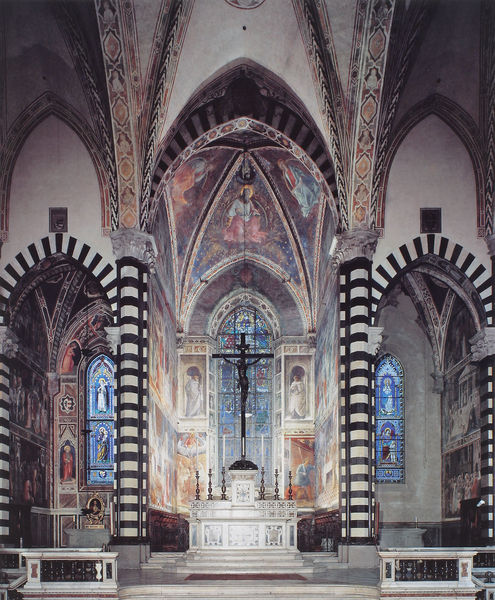
Titel: Ausmalung der Chorkapelle des Doms S. Stefano in Prato
Künstler: Filippino Lippi
Standort: Prato, Dom S. Stefano, Chorkapelle (EU - I - Toskana)
Schlagwörter: gemälde, gott, fenster, marmor, schwarz, säule, säulen, weiss, muster, alt, architektur, barock, geschichte, stein, innenraum, kirche, decke, gotik, bilder, bogen, farbe, treppe, wandmalerei, kerzen, leuchter, stufen, gewölbe, kreuz, schwarz-weiß, altar, hauptschiff, glasfenster, spitzbogen, christus, jesus, kreuzigung, altarraum, apsis, fresken, chor, kruzifix, heilige, inkrustiert, mamor, kirchenfenster, nebenschiff, kommunionbank, bogen#, alerei